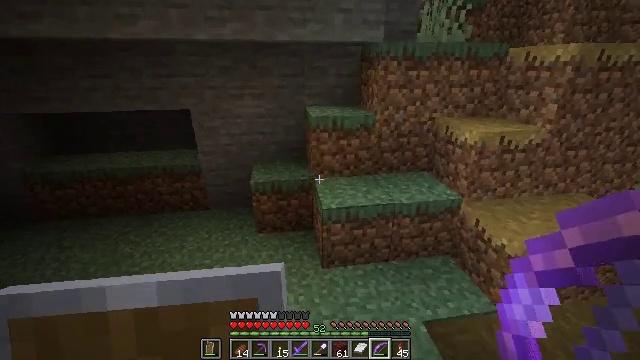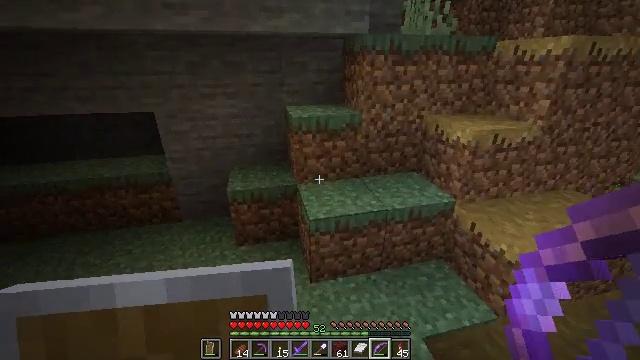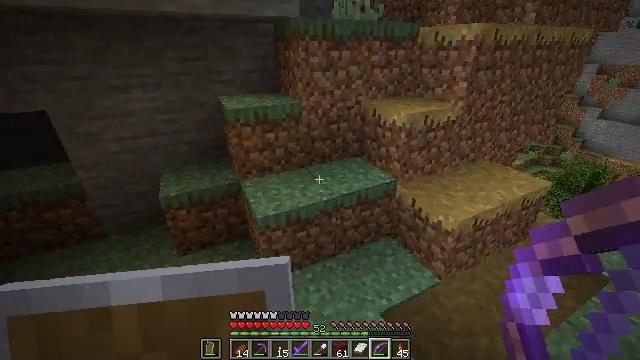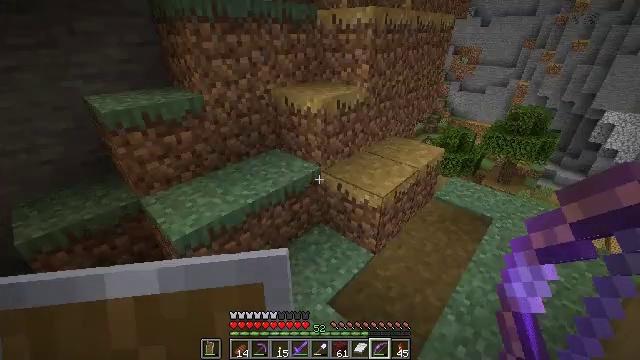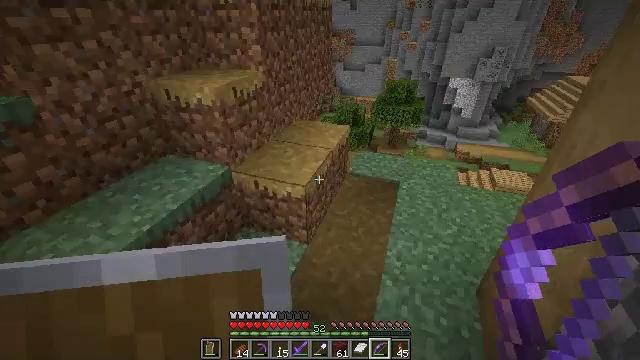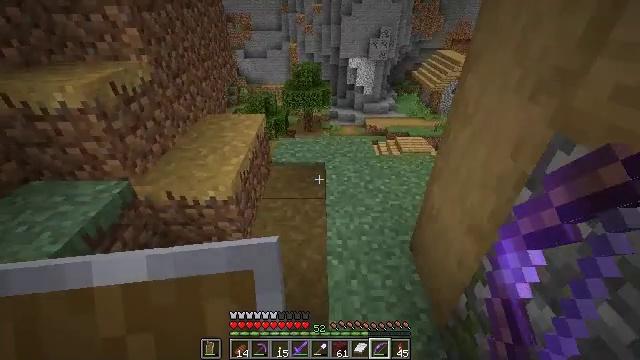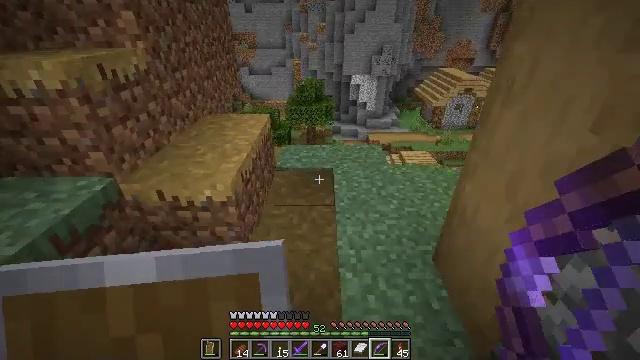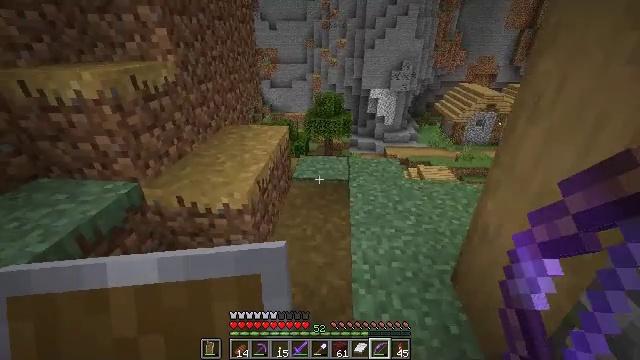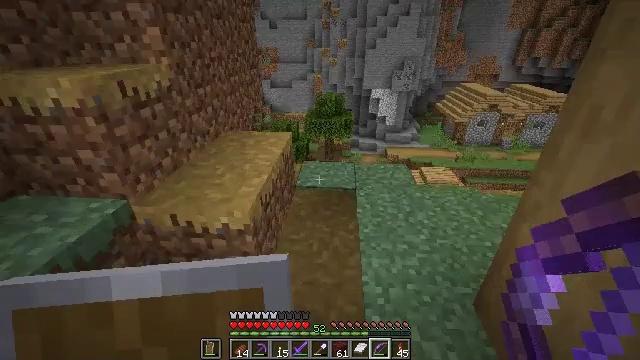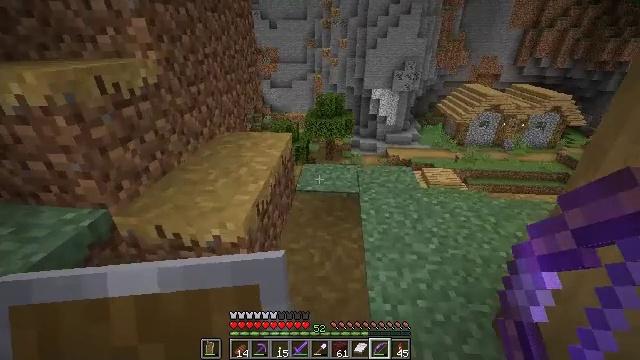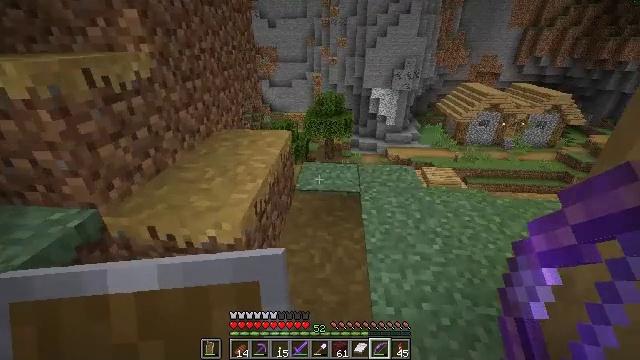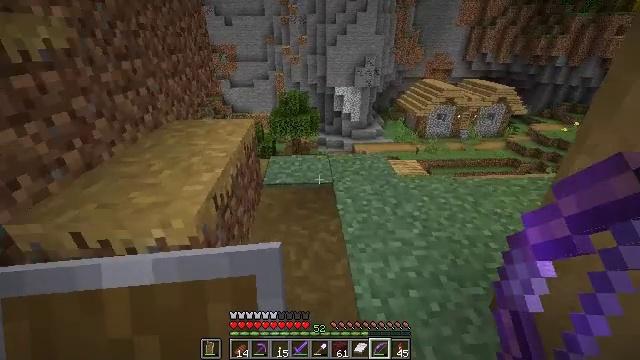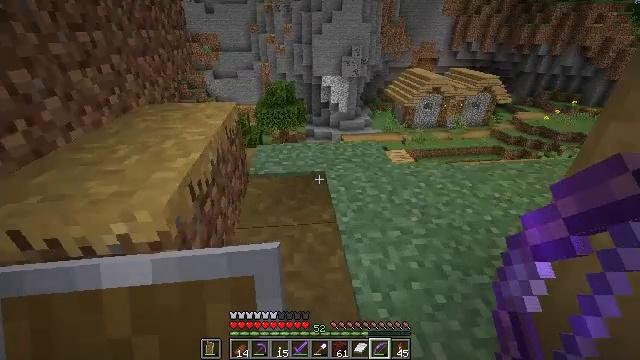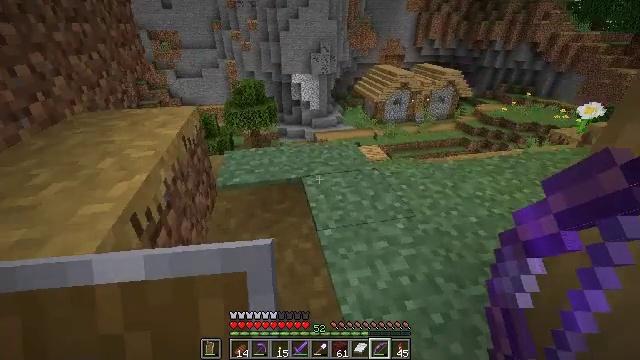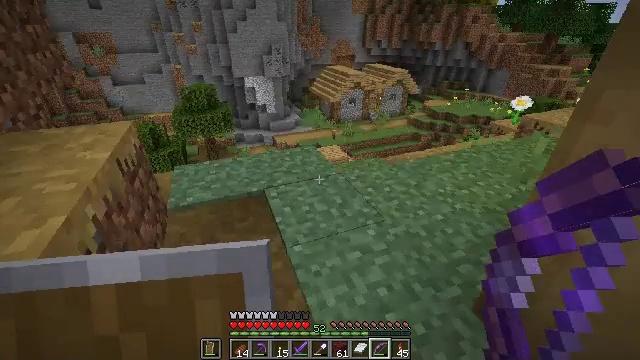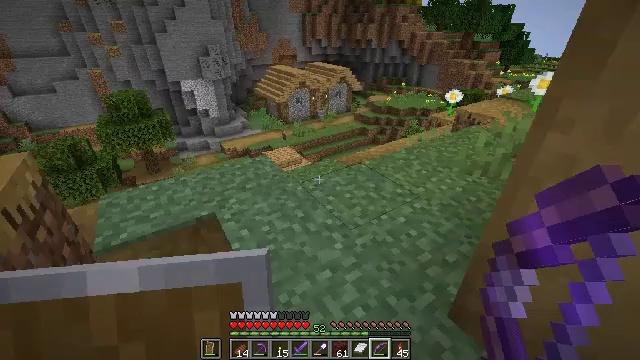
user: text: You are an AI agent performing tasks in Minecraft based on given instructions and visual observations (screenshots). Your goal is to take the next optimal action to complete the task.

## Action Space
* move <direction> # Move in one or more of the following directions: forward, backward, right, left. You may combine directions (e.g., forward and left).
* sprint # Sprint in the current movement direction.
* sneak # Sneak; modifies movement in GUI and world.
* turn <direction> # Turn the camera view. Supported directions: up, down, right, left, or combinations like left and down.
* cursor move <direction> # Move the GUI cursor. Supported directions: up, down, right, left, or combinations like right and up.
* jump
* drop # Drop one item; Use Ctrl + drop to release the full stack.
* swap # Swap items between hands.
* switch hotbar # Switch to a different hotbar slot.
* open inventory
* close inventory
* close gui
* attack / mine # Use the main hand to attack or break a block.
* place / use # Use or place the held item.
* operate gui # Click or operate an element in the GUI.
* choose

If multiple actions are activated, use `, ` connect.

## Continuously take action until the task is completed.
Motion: motion action
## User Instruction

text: Mine the bell from its post.
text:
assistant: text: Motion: move forward, turn right
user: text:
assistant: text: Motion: move forward, turn right and down
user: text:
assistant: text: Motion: move forward, turn right and down
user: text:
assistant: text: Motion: move forward, turn right and down
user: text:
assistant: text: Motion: move forward, turn right and down
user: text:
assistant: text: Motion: move forward, turn up
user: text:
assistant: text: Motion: move forward, turn left and up
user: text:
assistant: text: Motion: move forward
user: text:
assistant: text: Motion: move forward
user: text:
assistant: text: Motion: move forward
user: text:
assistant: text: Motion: move forward, turn right
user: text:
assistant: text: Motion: move forward, turn right and down
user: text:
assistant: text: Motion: move forward, turn right
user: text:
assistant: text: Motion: move forward, turn right
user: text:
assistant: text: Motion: move forward, turn right
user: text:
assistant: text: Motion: move forward, turn right
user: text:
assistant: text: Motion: move forward, turn right
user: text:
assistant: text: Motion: move forward, turn right
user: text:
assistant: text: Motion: move forward
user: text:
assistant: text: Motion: move forward
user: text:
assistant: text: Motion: move forward, turn right
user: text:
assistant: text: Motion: move forward, turn right
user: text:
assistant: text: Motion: move forward, turn right
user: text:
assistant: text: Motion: move forward, turn right
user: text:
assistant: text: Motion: move forward
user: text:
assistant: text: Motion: move forward
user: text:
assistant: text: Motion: move forward
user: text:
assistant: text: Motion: move forward
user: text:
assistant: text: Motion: move forward and move right
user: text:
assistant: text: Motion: move forward and move right